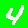
Digit: 4